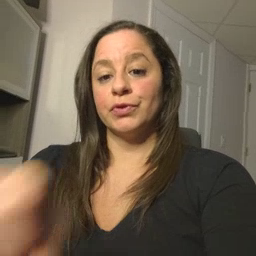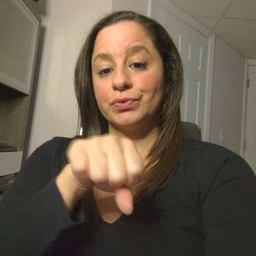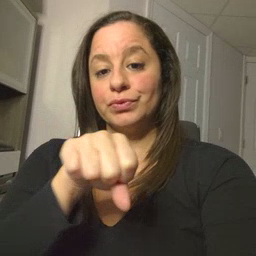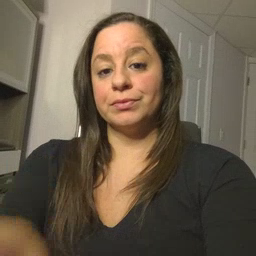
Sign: shoe